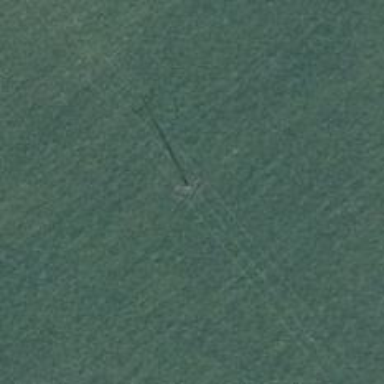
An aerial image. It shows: Power pole.